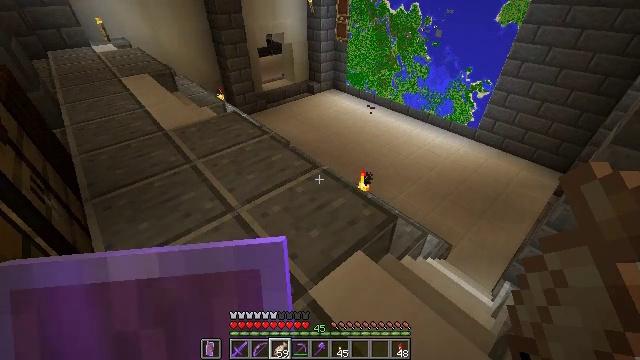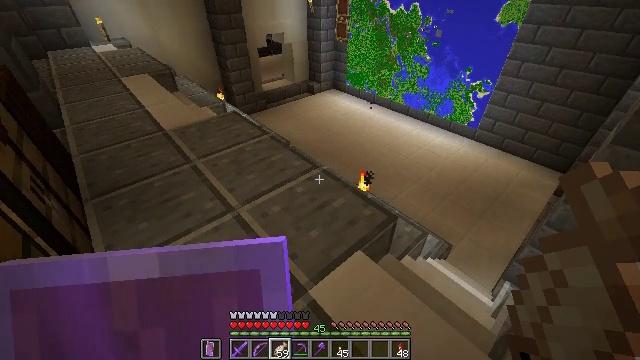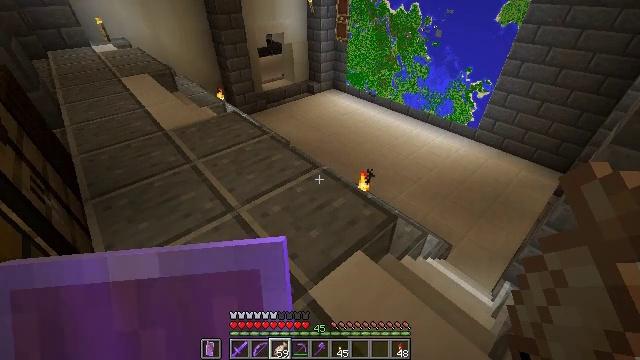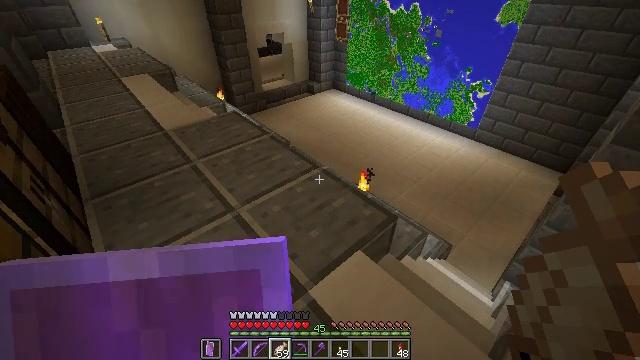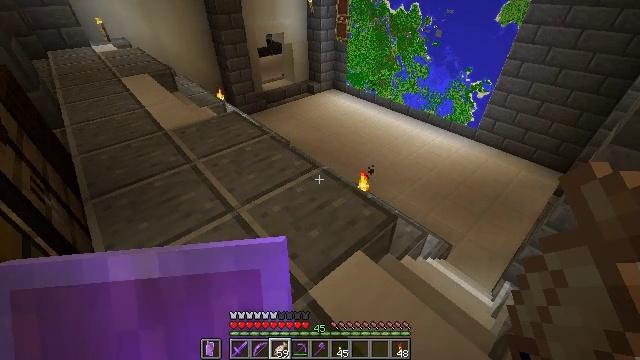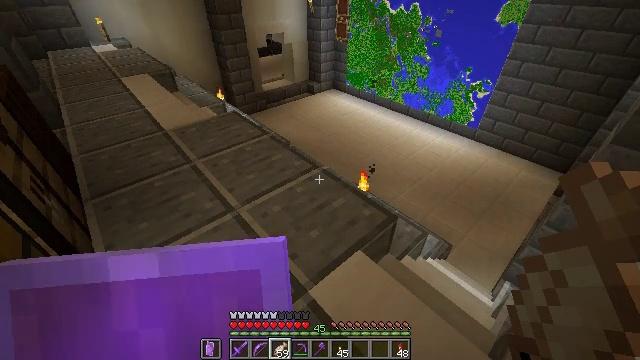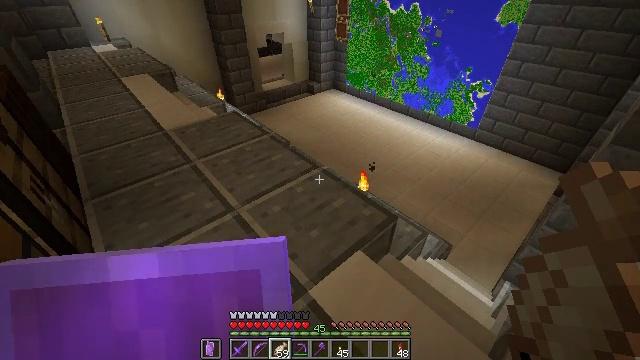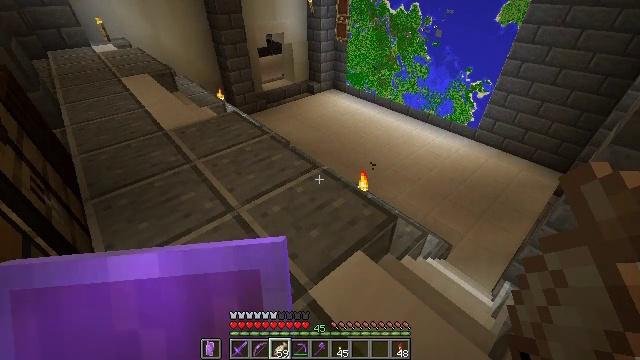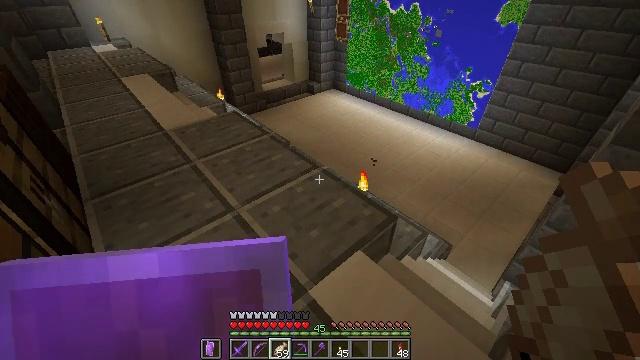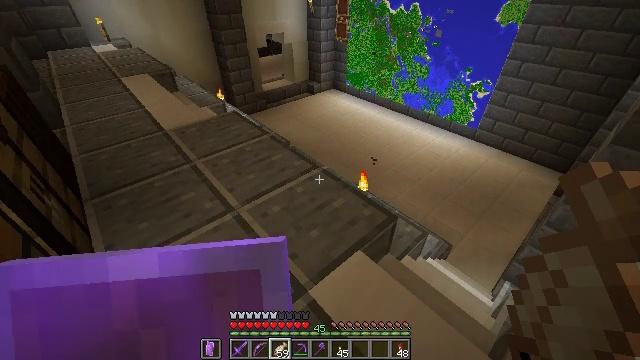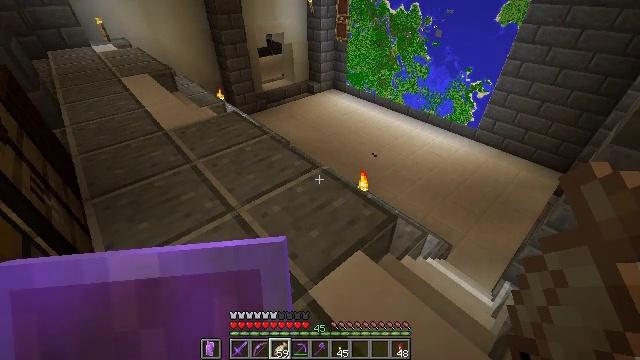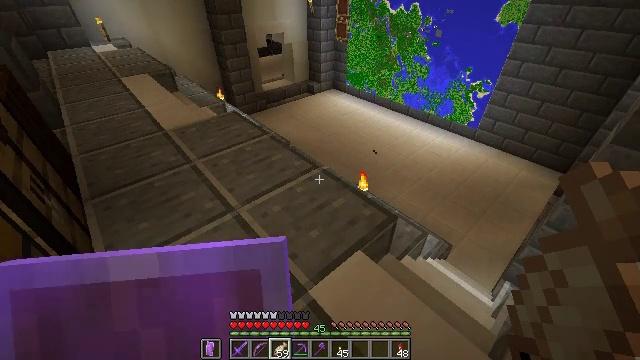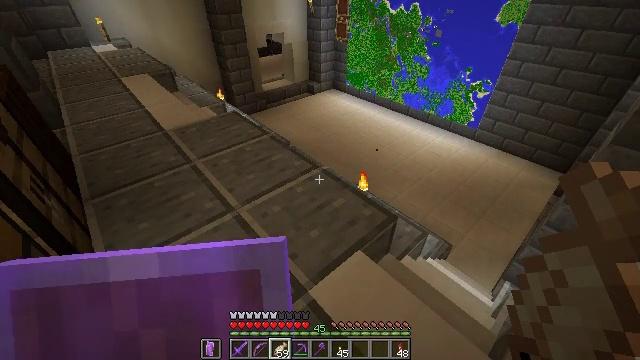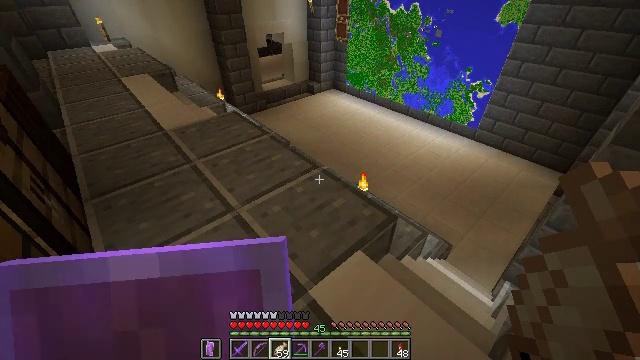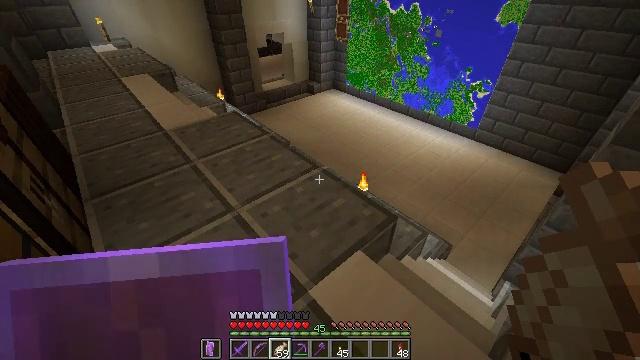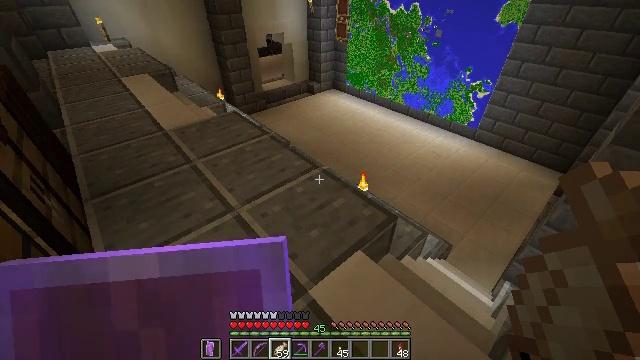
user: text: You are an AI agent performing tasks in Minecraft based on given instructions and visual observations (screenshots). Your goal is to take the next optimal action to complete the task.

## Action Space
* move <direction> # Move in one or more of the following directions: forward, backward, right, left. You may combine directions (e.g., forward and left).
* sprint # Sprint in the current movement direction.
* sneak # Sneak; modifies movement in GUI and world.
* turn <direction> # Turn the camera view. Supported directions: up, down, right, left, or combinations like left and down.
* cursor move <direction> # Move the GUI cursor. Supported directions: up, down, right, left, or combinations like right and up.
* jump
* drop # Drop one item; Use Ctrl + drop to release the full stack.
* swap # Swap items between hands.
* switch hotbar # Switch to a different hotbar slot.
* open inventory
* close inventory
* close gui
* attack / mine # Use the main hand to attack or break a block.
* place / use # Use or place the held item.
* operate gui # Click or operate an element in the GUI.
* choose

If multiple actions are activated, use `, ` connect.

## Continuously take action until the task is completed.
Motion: motion action
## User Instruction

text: Reclaim the cartography table for later use.
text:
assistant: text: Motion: no_op
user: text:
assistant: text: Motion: no_op
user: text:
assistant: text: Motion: no_op
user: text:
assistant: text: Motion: no_op
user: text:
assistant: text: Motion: no_op
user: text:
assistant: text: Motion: no_op
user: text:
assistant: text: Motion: no_op
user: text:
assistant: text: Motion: no_op
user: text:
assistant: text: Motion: no_op
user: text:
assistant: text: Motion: no_op
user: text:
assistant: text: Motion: no_op
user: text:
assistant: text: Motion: no_op
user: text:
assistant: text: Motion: no_op
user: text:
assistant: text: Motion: no_op
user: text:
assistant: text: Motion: no_op
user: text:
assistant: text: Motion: no_op
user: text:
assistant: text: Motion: no_op
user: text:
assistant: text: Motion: no_op
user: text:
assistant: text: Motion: no_op
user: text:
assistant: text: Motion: no_op
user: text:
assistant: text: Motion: no_op
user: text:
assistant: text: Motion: no_op
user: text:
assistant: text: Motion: no_op
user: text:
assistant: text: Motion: no_op
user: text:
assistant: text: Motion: no_op
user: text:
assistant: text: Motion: no_op
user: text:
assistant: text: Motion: no_op
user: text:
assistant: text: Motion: no_op
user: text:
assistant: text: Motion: no_op
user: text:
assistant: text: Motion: no_op